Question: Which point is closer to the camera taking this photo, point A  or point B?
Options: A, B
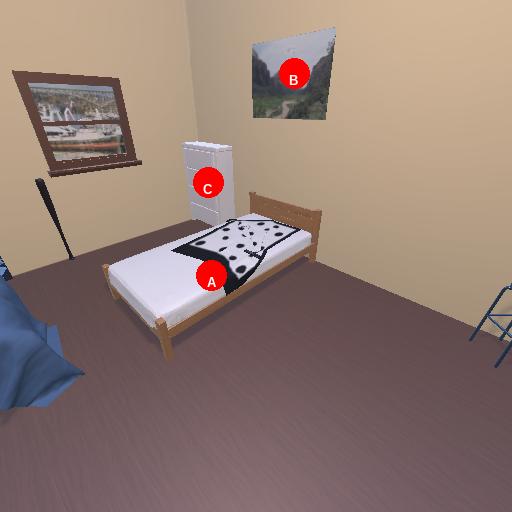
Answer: A